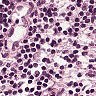
Metastatic tissue present: no